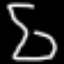
Label: hourglass